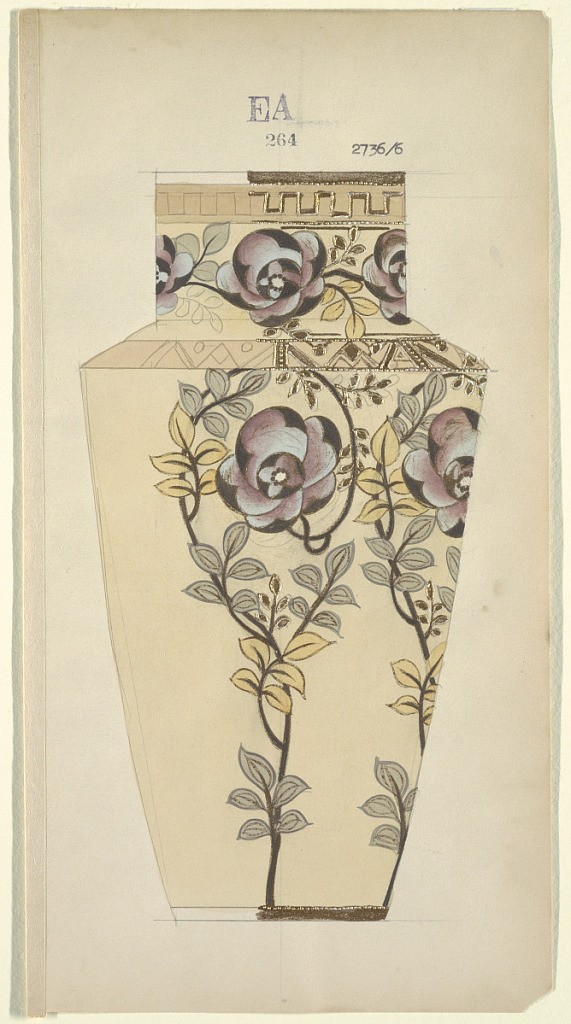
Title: Design for a Vase
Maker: Noritake, Japan and New York, New York, USA
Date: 1880–1910
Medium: Brush and gouache, graphite on cream paper
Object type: Drawing
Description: Design for a vase with floral decoration; both body and neck containing plum and black blossoms with gold and blue and light yellow leaves; dentil motif on rim and zigzag on shoulder.